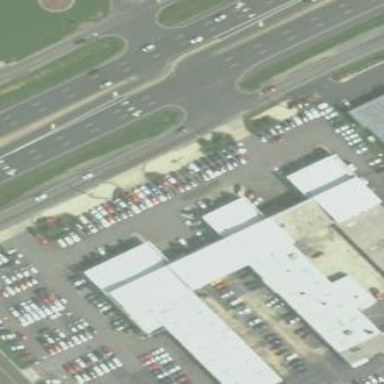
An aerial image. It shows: Retail building.